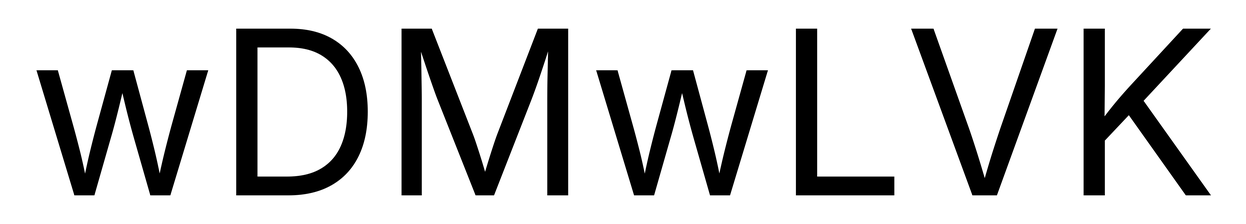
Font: Inter_Regular